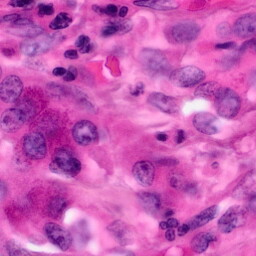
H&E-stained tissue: Pancreatic